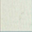
Piece: xx